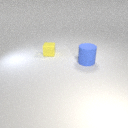
small yellow rubber cube behind large blue rubber cylinder